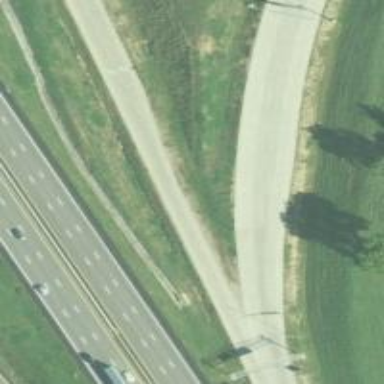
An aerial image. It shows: Motorway link at Diverging Diamond Interchange (DDI).